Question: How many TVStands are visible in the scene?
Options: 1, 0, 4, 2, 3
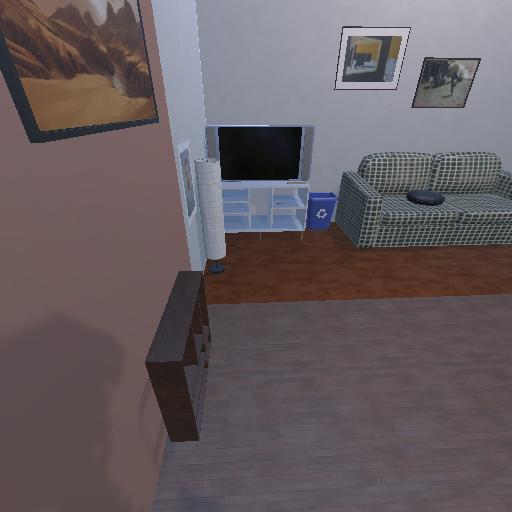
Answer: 1